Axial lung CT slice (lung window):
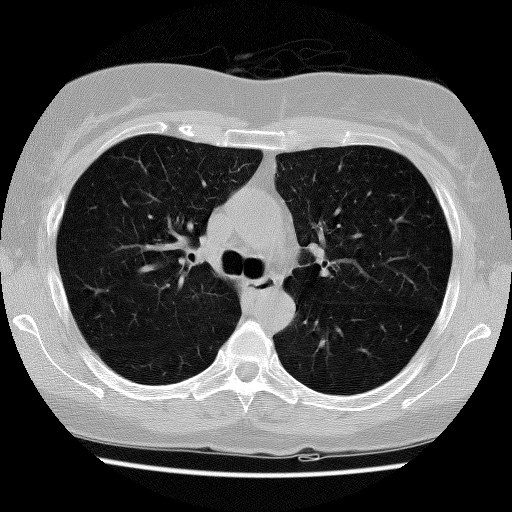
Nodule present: no